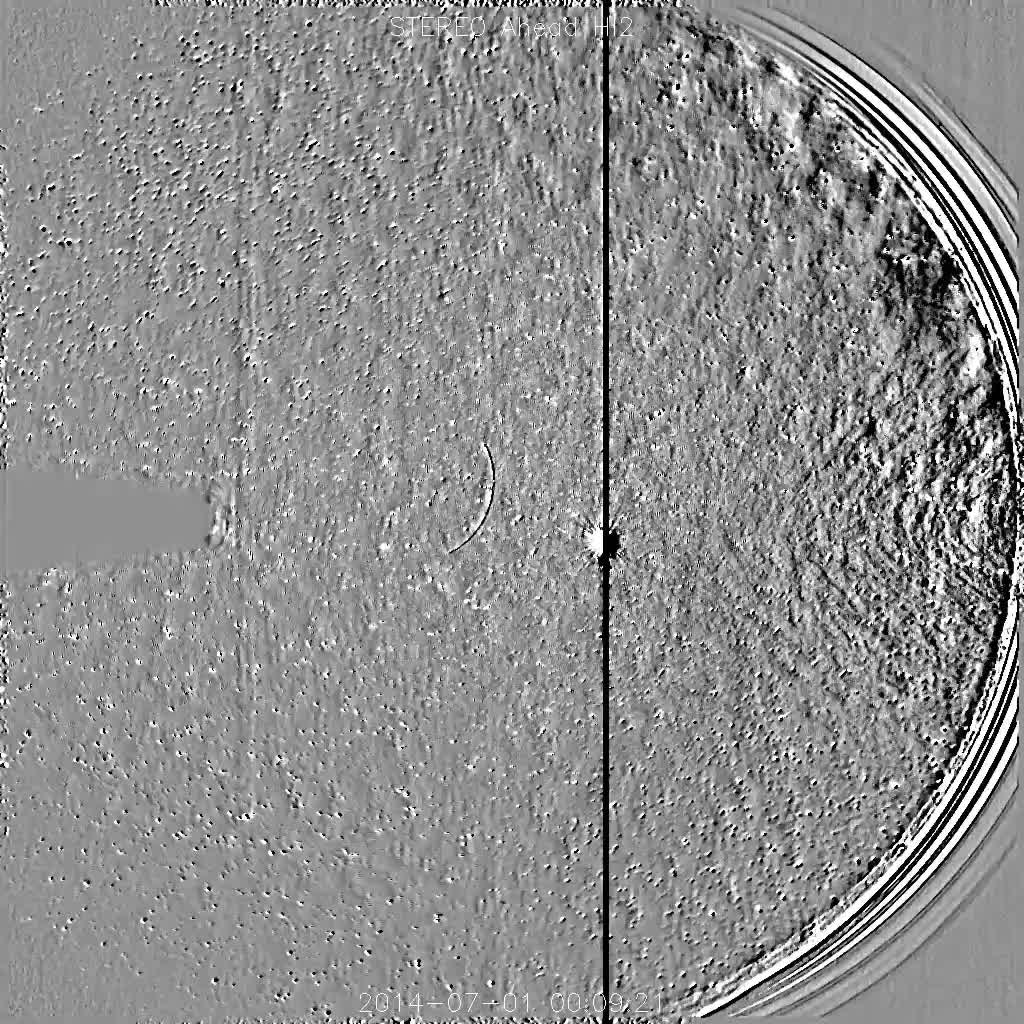
Comet Jacques Approaches the Sun Comet Jacques Approaches the Sun